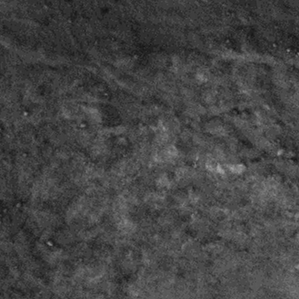
Label: frost